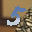
Label: 5